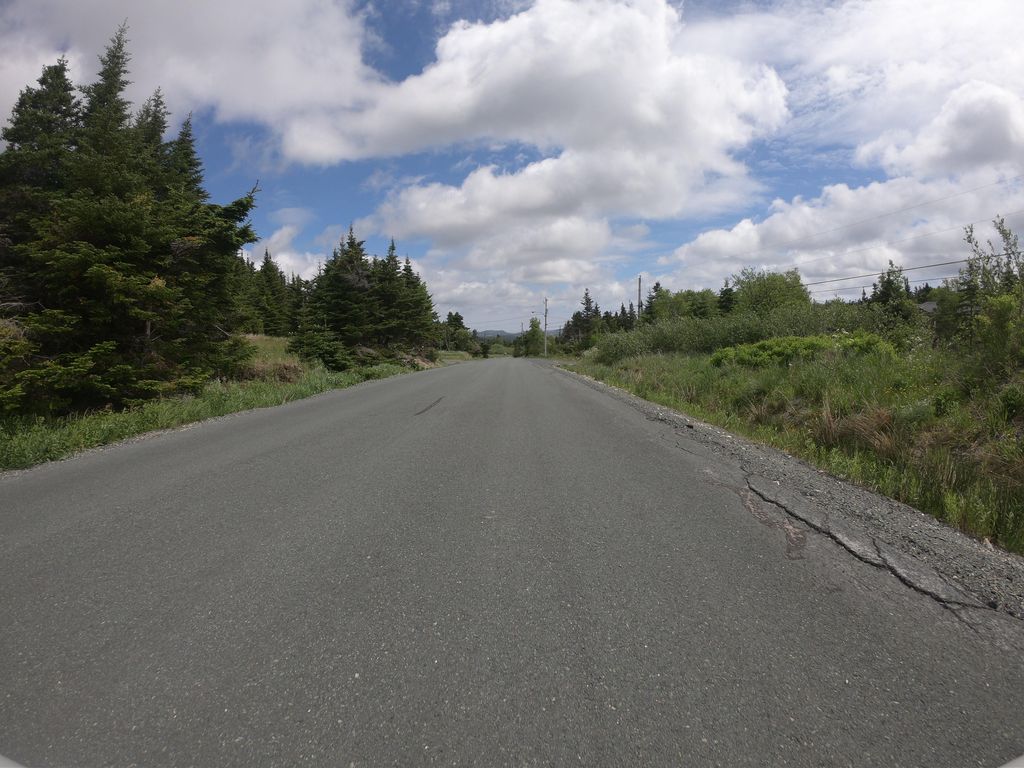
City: st_johns